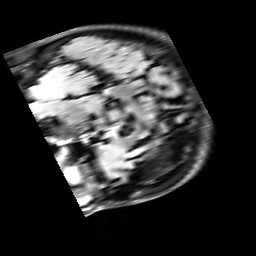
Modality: FLAIR
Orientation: sagittal
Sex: female
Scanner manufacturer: siemens
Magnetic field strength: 3 T
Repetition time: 10 s
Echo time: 0.09 s